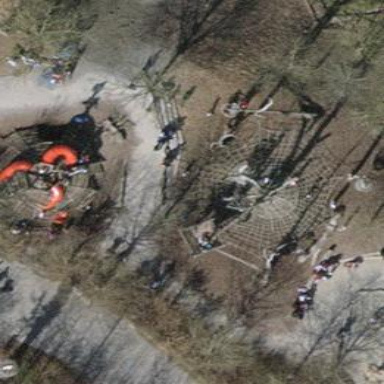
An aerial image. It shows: Playground structure.